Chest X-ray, PA view. Patient: 60 years old, sex F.
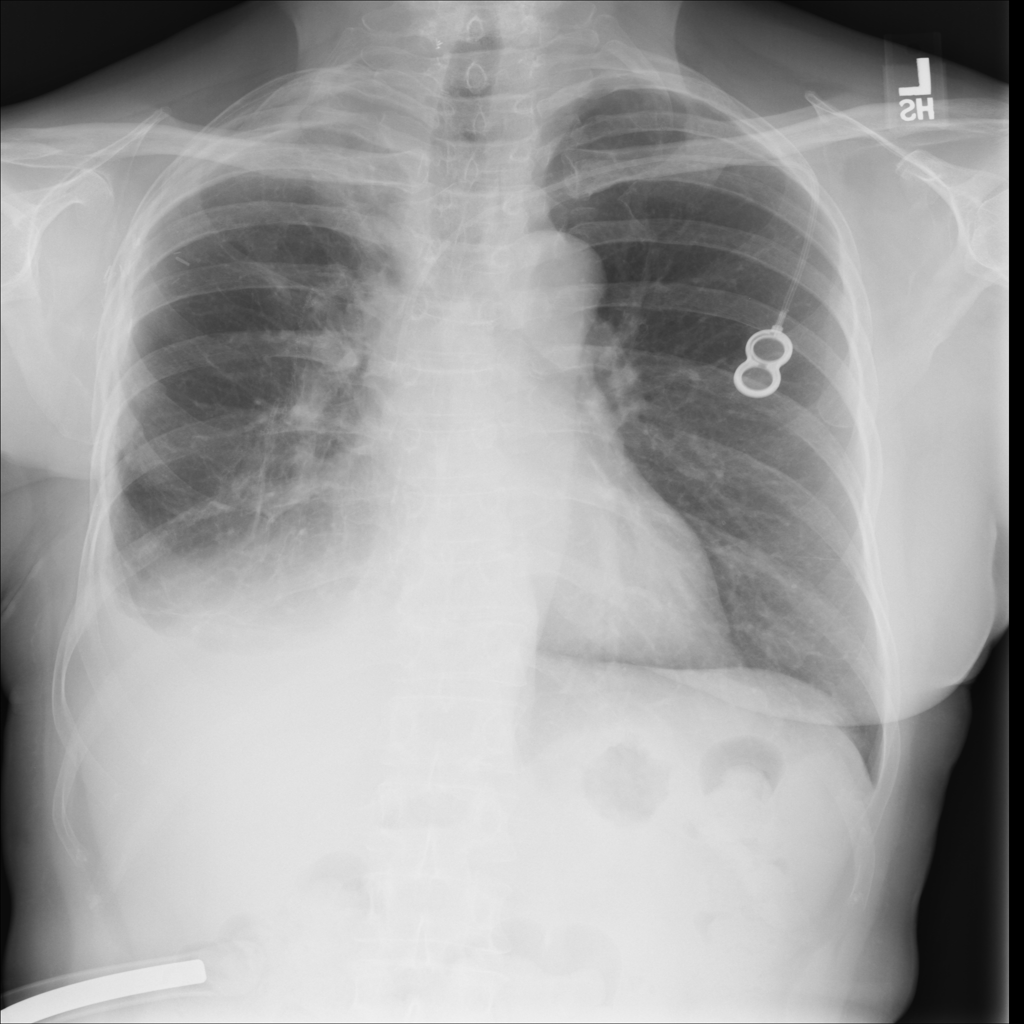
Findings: Effusion, Fibrosis